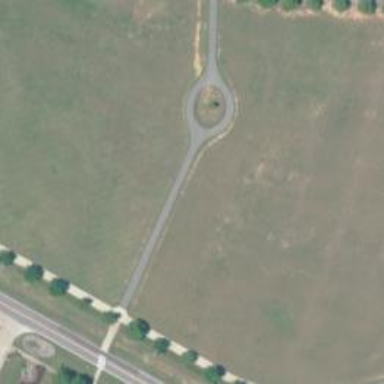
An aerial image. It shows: Asphalt path with excellent trail visibility.